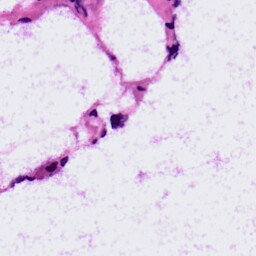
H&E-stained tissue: LymphNode